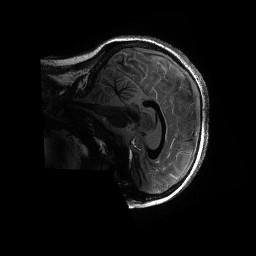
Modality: T1w
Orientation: sagittal
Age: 24
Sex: female
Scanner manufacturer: siemens
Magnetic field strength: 6.98 T
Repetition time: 3.1 s
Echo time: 0.00252 s